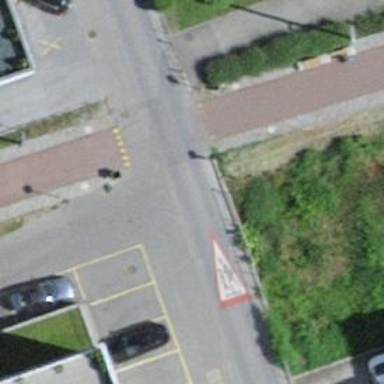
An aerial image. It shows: Unmarked crossing on the road.